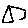
Label: triangle